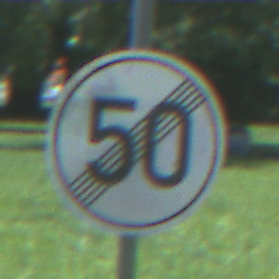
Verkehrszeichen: EndeGeschwindigkeit50
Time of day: Midday
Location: Outdoor (Nature)
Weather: Clear
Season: Summer
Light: Natural